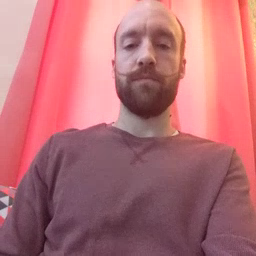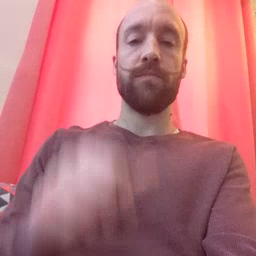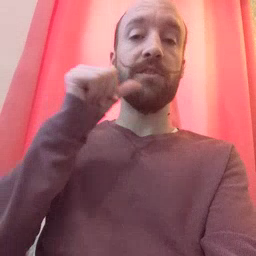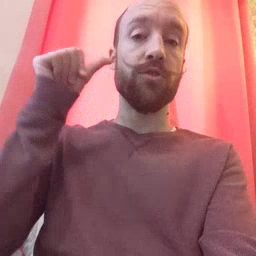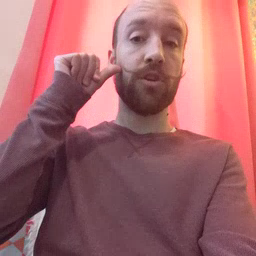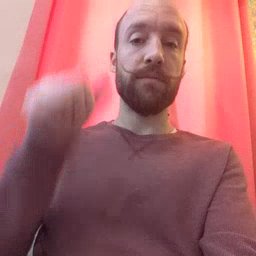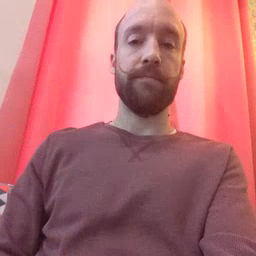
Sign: yesterday